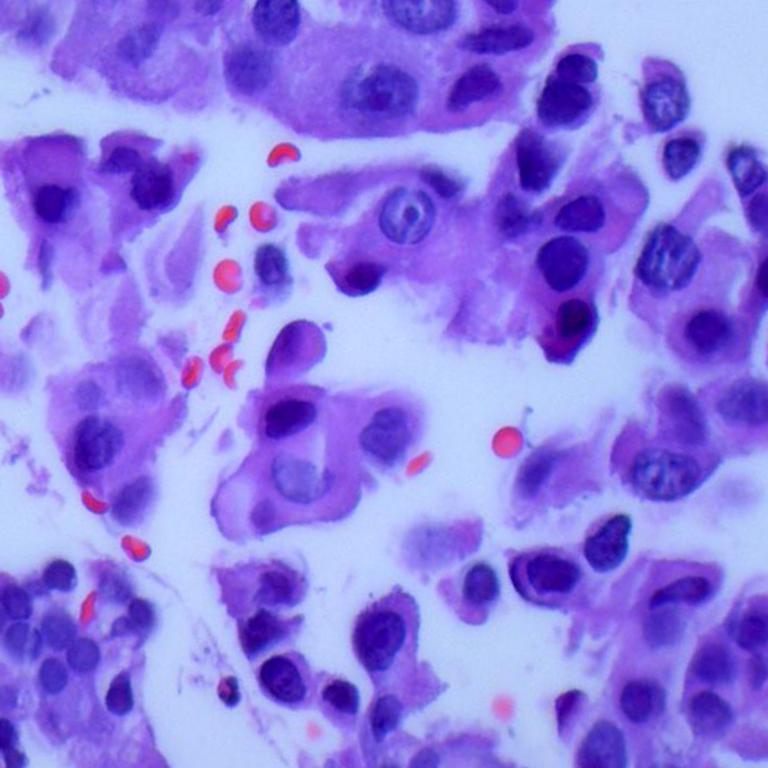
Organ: lung
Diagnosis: adenocarcinomas